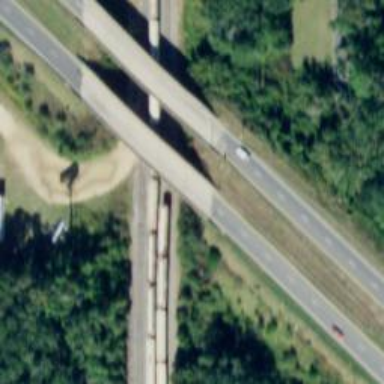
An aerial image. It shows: Motorway bridge with ice hazard.